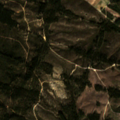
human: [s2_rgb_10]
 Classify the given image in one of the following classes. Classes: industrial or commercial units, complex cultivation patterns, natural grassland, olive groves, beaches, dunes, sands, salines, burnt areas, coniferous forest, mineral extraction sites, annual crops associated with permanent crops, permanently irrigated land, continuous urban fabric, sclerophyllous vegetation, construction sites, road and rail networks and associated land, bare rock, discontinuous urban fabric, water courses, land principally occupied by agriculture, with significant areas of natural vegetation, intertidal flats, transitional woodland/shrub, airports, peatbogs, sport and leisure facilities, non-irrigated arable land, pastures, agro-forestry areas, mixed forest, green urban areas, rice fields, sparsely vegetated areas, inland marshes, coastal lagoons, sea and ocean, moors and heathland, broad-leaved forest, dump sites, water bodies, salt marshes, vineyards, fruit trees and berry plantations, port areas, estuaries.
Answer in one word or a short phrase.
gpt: land principally occupied by agriculture, with significant areas of natural vegetation, broad-leaved forest, transitional woodland/shrub